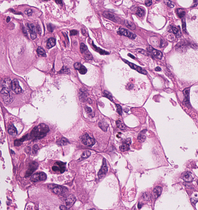
Tumor epithelial tissue: yes
Tumor-associated stroma tissue: no
Normal tissue: no